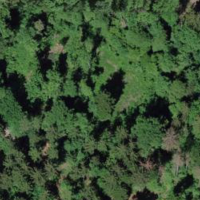
EUNIS habitat code: 44
Species observed at this site:
Ilex aquifolium